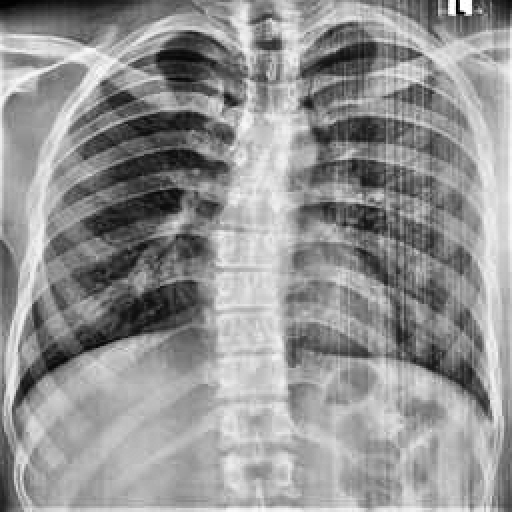
Finding: NORMAL